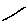
Label: line